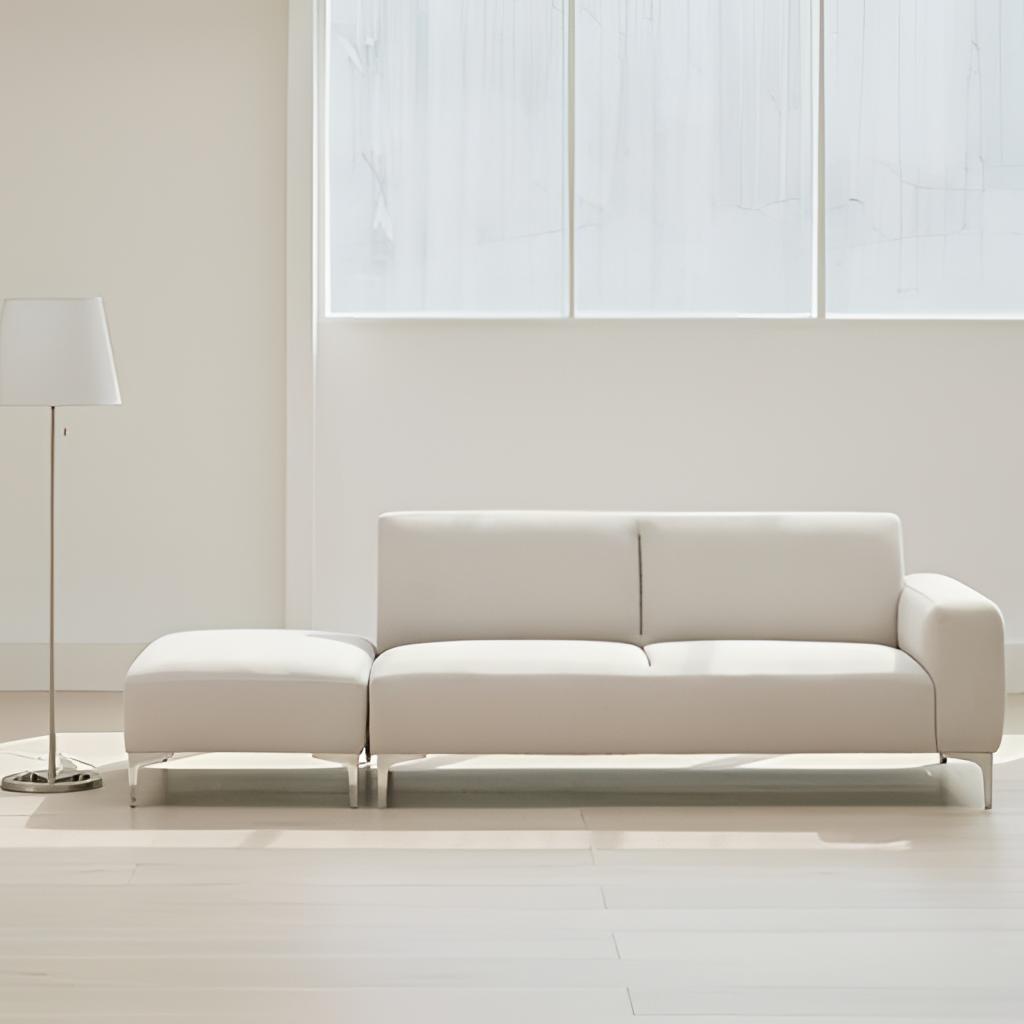
living room, leather sofa, beige wood flooring, with plank pattern, minimalist, paint wallpaper, with solid pattern